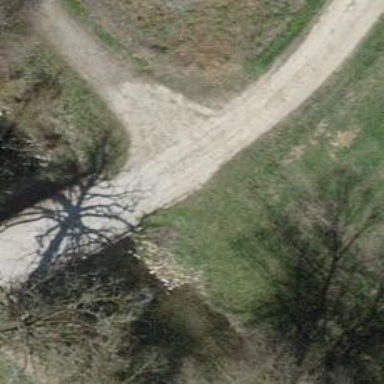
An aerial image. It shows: Track road on pebblestone bridge in agricultural area.